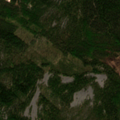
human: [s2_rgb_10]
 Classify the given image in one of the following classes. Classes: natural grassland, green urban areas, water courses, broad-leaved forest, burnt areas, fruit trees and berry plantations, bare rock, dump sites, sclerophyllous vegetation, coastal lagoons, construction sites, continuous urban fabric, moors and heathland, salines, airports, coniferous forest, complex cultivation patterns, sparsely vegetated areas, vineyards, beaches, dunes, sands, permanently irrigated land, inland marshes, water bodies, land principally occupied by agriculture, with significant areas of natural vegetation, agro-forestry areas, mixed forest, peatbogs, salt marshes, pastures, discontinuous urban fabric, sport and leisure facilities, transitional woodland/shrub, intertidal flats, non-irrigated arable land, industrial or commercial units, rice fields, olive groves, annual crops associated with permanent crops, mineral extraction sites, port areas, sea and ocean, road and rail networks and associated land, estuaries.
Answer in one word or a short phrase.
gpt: coniferous forest, mixed forest, transitional woodland/shrub